Question: I know this question has been asked before, but I am facing trouble in my case.
I know the various steps to connect to external Database, I used this one- Convert JDBC Driver Jar to OSGi Bundle using this <URL>
I successfully did the above. Then In my SlingServlet I tried to load driver but I get
This is the JDBC Jar
See bundle is Active
This is my Servlet code
'''
package com.videojet.hiresite.controllers;
import java.io.IOException;
import java.io.PrintWriter;
import java.sql.Connection;
import java.sql.DriverManager;
import javax.servlet.ServletException;
import org.apache.felix.scr.annotations.Properties;
import org.apache.felix.scr.annotations.Property;
import org.apache.felix.scr.annotations.Reference;
import org.apache.felix.scr.annotations.sling.SlingServlet;
import org.apache.sling.api.SlingHttpServletRequest;
import org.apache.sling.api.SlingHttpServletResponse;
import org.apache.sling.api.servlets.SlingAllMethodsServlet;
import org.slf4j.Logger;
import org.slf4j.LoggerFactory;
import com.videojet.hiresite.customer.CustomerService;
@SlingServlet(
paths={"/services/videojet/v1/LoginServlet"}
)
@Properties({
@Property(name="service.pid", value="com.videojet.hiresite.controllers.LoginServlet",propertyPrivate=false),
@Property(name="service.description",value="Validates the user", propertyPrivate=false),
@Property(name="service.vendor",value="Zensar Tech", propertyPrivate=false)
})
public class LoginController extends SlingAllMethodsServlet{
private static final long serialVersionUID = 1L;
private final Logger log = LoggerFactory.getLogger(this.getClass());
@Reference
protected CustomerService customerService;
@Override
protected void doGet(SlingHttpServletRequest request, SlingHttpServletResponse response) throws ServletException, IOException
{
log.info("Do Get **************");
}
@Override
protected void doPost(SlingHttpServletRequest request, SlingHttpServletResponse response) throws ServletException, IOException
{
log.info("Do Post **************");
log.info("Major Man");
String username = request.getParameter("username");
String password = request.getParameter("password");
log.info("The Username :::::"+username);
log.info("The Password ::::::"+ password);
log.info("Very IMportant ++++++++++++++"+request.getParameter("./action"));
try {
//customerService.insertData(username, password);
//customerService.validateUser(username, password); This works fine !!
Class.forName("org.h2.Driver");
Connection connection= DriverManager.getConnection("jdbc:h2:file:./samples/database/DATA_SERV_SAMP","wso2ds","wso2ds");
if (connection==null)
{
log.error("Connection Failed ");
}
else{
/*Statement statement =connection.createStatement(ResultSet.TYPE_SCROLL_SENSITIVE, ResultSet.CONCUR_UPDATABLE);
statement.executeQuery("select * from products where productcode")*/
log.error("Connected");
}
} catch (Exception e) {
// TODO Auto-generated catch block
e.printStackTrace();
log.error("VIDEOJET", e);
}
PrintWriter writer =response.getWriter();
writer.print("Called ");
writer.close();
}
}
'''
I am calling this servlet at a form submit(doPost) and here I want to save data in database. But the Driver just doesn't load WHY??
This is Error log.
'''
24.04.2014 18:36:55.299 *INFO* [0:0:0:0:0:0:0:1 [1398344815264] POST /services/videojet/v1/LoginServlet HTTP/1.1] com.videojet.hiresite.controllers.LoginController Do Post **************
24.04.2014 18:36:55.299 *INFO* [0:0:0:0:0:0:0:1 [1398344815264] POST /services/videojet/v1/LoginServlet HTTP/1.1] com.videojet.hiresite.controllers.LoginController Major Man
24.04.2014 18:36:55.299 *INFO* [0:0:0:0:0:0:0:1 [1398344815264] POST /services/videojet/v1/LoginServlet HTTP/1.1] com.videojet.hiresite.controllers.LoginController The Username :::::wwwwwwwwwww
24.04.2014 18:36:55.300 *INFO* [0:0:0:0:0:0:0:1 [1398344815264] POST /services/videojet/v1/LoginServlet HTTP/1.1] com.videojet.hiresite.controllers.LoginController The Password ::::::w
24.04.2014 18:36:55.300 *INFO* [0:0:0:0:0:0:0:1 [1398344815264] POST /services/videojet/v1/LoginServlet HTTP/1.1] com.videojet.hiresite.controllers.LoginController Very IMportant ++++++++++++++null
24.04.2014 18:36:55.358 *ERROR* [0:0:0:0:0:0:0:1 [1398344815264] POST /services/videojet/v1/LoginServlet HTTP/1.1] com.videojet.hiresite.controllers.LoginController VIDEOJET java.lang.ClassNotFoundException: org.h2.Driver not found by com.videojet.hiresite.Controllers [235]
at org.apache.felix.framework.ModuleImpl.findClassOrResourceByDelegation(ModuleImpl.java:787)
at org.apache.felix.framework.ModuleImpl.access$400(ModuleImpl.java:71)
at org.apache.felix.framework.ModuleImpl$ModuleClassLoader.loadClass(ModuleImpl.java:1768)
at java.lang.ClassLoader.loadClass(Unknown Source)
at java.lang.Class.forName0(Native Method)
at java.lang.Class.forName(Unknown Source)
at com.videojet.hiresite.controllers.LoginController.doPost(com.videojet.hiresite.controllers.LoginController.java:65)
at org.apache.sling.api.servlets.SlingAllMethodsServlet.mayService(SlingAllMethodsServlet.java:148)
at org.apache.sling.api.servlets.SlingSafeMethodsServlet.service(SlingSafeMethodsServlet.java:344)
at org.apache.sling.api.servlets.SlingSafeMethodsServlet.service(SlingSafeMethodsServlet.java:375)
at org.apache.sling.engine.impl.request.RequestData.service(RequestData.java:500)
at org.apache.sling.engine.impl.filter.SlingComponentFilterChain.render(SlingComponentFilterChain.java:45)
at org.apache.sling.engine.impl.filter.AbstractSlingFilterChain.doFilter(AbstractSlingFilterChain.java:64)
at com.day.cq.wcm.core.impl.WCMDebugFilter.doFilter(WCMDebugFilter.java:147)
at org.apache.sling.engine.impl.filter.AbstractSlingFilterChain.doFilter(AbstractSlingFilterChain.java:60)
at com.day.cq.wcm.core.impl.WCMComponentFilter.filterRootInclude(WCMComponentFilter.java:308)
at com.day.cq.wcm.core.impl.WCMComponentFilter.doFilter(WCMComponentFilter.java:141)
at org.apache.sling.engine.impl.filter.AbstractSlingFilterChain.doFilter(AbstractSlingFilterChain.java:60)
at org.apache.sling.engine.impl.SlingRequestProcessorImpl.processComponent(SlingRequestProcessorImpl.java:257)
at org.apache.sling.engine.impl.filter.RequestSlingFilterChain.render(RequestSlingFilterChain.java:49)
at org.apache.sling.engine.impl.filter.AbstractSlingFilterChain.doFilter(AbstractSlingFilterChain.java:64)
at com.day.cq.wcm.core.impl.warp.TimeWarpFilter.doFilter(TimeWarpFilter.java:106)
at org.apache.sling.engine.impl.filter.AbstractSlingFilterChain.doFilter(AbstractSlingFilterChain.java:60)
at com.day.cq.wcm.mobile.core.impl.redirect.RedirectFilter.doFilter(RedirectFilter.java:296)
at org.apache.sling.engine.impl.filter.AbstractSlingFilterChain.doFilter(AbstractSlingFilterChain.java:60)
at org.apache.sling.engine.impl.debug.RequestProgressTrackerLogFilter.doFilter(RequestProgressTrackerLogFilter.java:59)
at org.apache.sling.engine.impl.filter.AbstractSlingFilterChain.doFilter(AbstractSlingFilterChain.java:60)
at com.day.cq.wcm.foundation.forms.impl.FormsHandlingServlet.doFilter(FormsHandlingServlet.java:220)
at org.apache.sling.engine.impl.filter.AbstractSlingFilterChain.doFilter(AbstractSlingFilterChain.java:60)
at com.day.cq.theme.impl.ThemeResolverFilter.doFilter(ThemeResolverFilter.java:76)
at org.apache.sling.engine.impl.filter.AbstractSlingFilterChain.doFilter(AbstractSlingFilterChain.java:60)
at org.apache.sling.i18n.impl.I18NFilter.doFilter(I18NFilter.java:117)
at org.apache.sling.engine.impl.filter.AbstractSlingFilterChain.doFilter(AbstractSlingFilterChain.java:60)
at com.day.cq.wcm.core.impl.WCMRequestFilter.doFilter(WCMRequestFilter.java:89)
at org.apache.sling.engine.impl.filter.AbstractSlingFilterChain.doFilter(AbstractSlingFilterChain.java:60)
at org.apache.sling.rewriter.impl.RewriterFilter.doFilter(RewriterFilter.java:83)
at org.apache.sling.engine.impl.filter.AbstractSlingFilterChain.doFilter(AbstractSlingFilterChain.java:60)
at org.apache.sling.bgservlets.impl.BackgroundServletStarterFilter.doFilter(BackgroundServletStarterFilter.java:135)
at org.apache.sling.engine.impl.filter.AbstractSlingFilterChain.doFilter(AbstractSlingFilterChain.java:60)
at org.apache.sling.engine.impl.SlingRequestProcessorImpl.processRequest(SlingRequestProcessorImpl.java:153)
at org.apache.sling.engine.impl.SlingMainServlet.service(SlingMainServlet.java:206)
at org.apache.felix.http.base.internal.handler.ServletHandler.doHandle(ServletHandler.java:96)
at org.apache.felix.http.base.internal.handler.ServletHandler.handle(ServletHandler.java:79)
at org.apache.felix.http.base.internal.dispatch.ServletPipeline.handle(ServletPipeline.java:42)
at org.apache.felix.http.base.internal.dispatch.InvocationFilterChain.doFilter(InvocationFilterChain.java:49)
at org.apache.felix.http.base.internal.dispatch.HttpFilterChain.doFilter(HttpFilterChain.java:33)
at org.apache.sling.i18n.impl.I18NFilter.doFilter(I18NFilter.java:117)
at org.apache.felix.http.base.internal.handler.FilterHandler.doHandle(FilterHandler.java:88)
at org.apache.felix.http.base.internal.handler.FilterHandler.handle(FilterHandler.java:76)
at org.apache.felix.http.base.internal.dispatch.InvocationFilterChain.doFilter(InvocationFilterChain.java:47)
at org.apache.felix.http.base.internal.dispatch.HttpFilterChain.doFilter(HttpFilterChain.java:33)
at com.adobe.granite.license.impl.LicenseCheckFilter.doFilter(LicenseCheckFilter.java:179)
at org.apache.felix.http.base.internal.handler.FilterHandler.doHandle(FilterHandler.java:88)
at org.apache.felix.http.base.internal.handler.FilterHandler.handle(FilterHandler.java:76)
at org.apache.felix.http.base.internal.dispatch.InvocationFilterChain.doFilter(InvocationFilterChain.java:47)
at org.apache.felix.http.base.internal.dispatch.HttpFilterChain.doFilter(HttpFilterChain.java:33)
at org.apache.sling.security.impl.ReferrerFilter.doFilter(ReferrerFilter.java:238)
at org.apache.felix.http.base.internal.handler.FilterHandler.doHandle(FilterHandler.java:88)
at org.apache.felix.http.base.internal.handler.FilterHandler.handle(FilterHandler.java:76)
at org.apache.felix.http.base.internal.dispatch.InvocationFilterChain.doFilter(InvocationFilterChain.java:47)
at org.apache.felix.http.base.internal.dispatch.HttpFilterChain.doFilter(HttpFilterChain.java:33)
at org.apache.sling.engine.impl.log.RequestLoggerFilter.doFilter(RequestLoggerFilter.java:75)
at org.apache.felix.http.base.internal.handler.FilterHandler.doHandle(FilterHandler.java:88)
at org.apache.felix.http.base.internal.handler.FilterHandler.handle(FilterHandler.java:76)
at org.apache.felix.http.base.internal.dispatch.InvocationFilterChain.doFilter(InvocationFilterChain.java:47)
at org.apache.felix.http.base.internal.dispatch.HttpFilterChain.doFilter(HttpFilterChain.java:33)
at org.apache.felix.http.base.internal.dispatch.FilterPipeline.dispatch(FilterPipeline.java:48)
at org.apache.felix.http.base.internal.dispatch.Dispatcher.dispatch(Dispatcher.java:39)
at org.apache.felix.http.base.internal.DispatcherServlet.service(DispatcherServlet.java:67)
at javax.servlet.http.HttpServlet.service(HttpServlet.java:820)
at com.day.j2ee.servletengine.ServletRuntimeEnvironment.service(ServletRuntimeEnvironment.java:250)
at com.day.j2ee.servletengine.RequestDispatcherImpl.doFilter(RequestDispatcherImpl.java:315)
at com.day.j2ee.servletengine.RequestDispatcherImpl.service(RequestDispatcherImpl.java:334)
at com.day.j2ee.servletengine.RequestDispatcherImpl.service(RequestDispatcherImpl.java:377)
at com.day.j2ee.servletengine.ServletHandlerImpl.process(ServletHandlerImpl.java:351)
at com.day.j2ee.servletengine.HttpListener$Worker.run(HttpListener.java:625)
at java.lang.Thread.run(Unknown Source)
'''
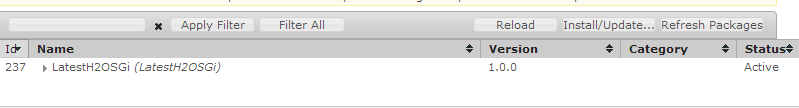
Answer: I resolved the Issue myself.
I used an older jar OJDBC14 instead of OJDBC6.
And I found out that when these Jars are converted to OSGi bundel and loaded in Felix they are dependend on some other jars, Example rt.jar that comes with JRE. this jar need to be converted to OSgi bundle and deplyoed with other dependent jars.
And the Imported packages Manifest of OJDBC mus have this.
'''
Bundle-RequiredExecutionEnvironment: JavaSE-1.6
Import-Package: javax.security.auth.callback,
javax.crypto.spec,
javax.naming.directory,
javax.sql.rowset.spi,
javax.transaction.xa,
javax.security.auth.kerberos,
javax.security.cert,
org.ietf.jgss,
org.xml.sax,
javax.xml.transform,
javax.xml.transform.stax,
javax.net,
javax.management,
org.xml.sax.helpers,
javax.security.auth,
javax.xml.transform.sax,
javax.xml.stream,
org.w3c.dom,
javax.net.ssl,
javax.naming.spi,
javax.sql,
javax.crypto,
javax.xml.transform.dom,
javax.naming,
javax.xml.transform.stream,
javax.xml.parsers,
javax.sql.rowset
'''
IT alsor requires some Apache Lucene jars ... Weired but worked fine !!